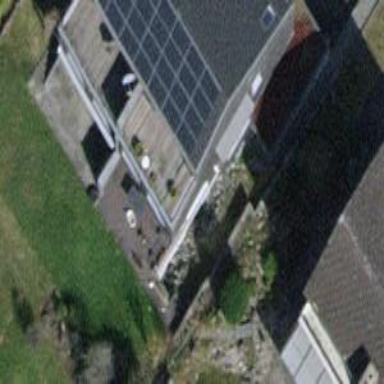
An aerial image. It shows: Terrace building.